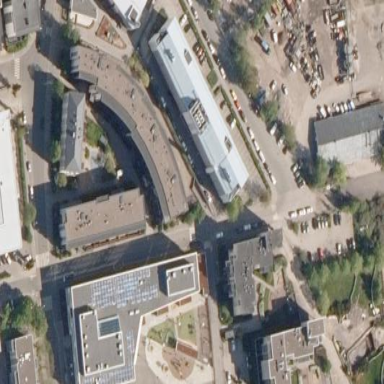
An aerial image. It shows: Industrial building.